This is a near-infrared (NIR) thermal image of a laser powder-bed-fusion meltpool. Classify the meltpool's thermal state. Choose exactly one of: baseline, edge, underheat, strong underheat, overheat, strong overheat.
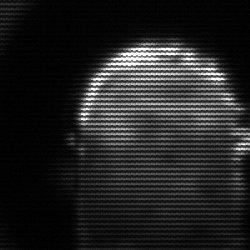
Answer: baseline